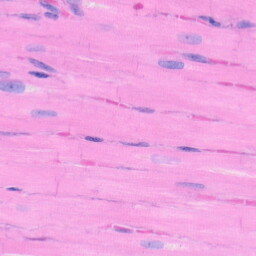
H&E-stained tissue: Heart